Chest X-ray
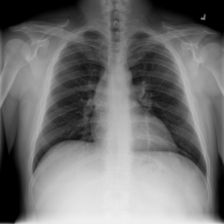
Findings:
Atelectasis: negative
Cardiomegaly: negative
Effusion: negative
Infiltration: negative
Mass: negative
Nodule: negative
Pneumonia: negative
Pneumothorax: negative
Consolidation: negative
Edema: negative
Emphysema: negative
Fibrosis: negative
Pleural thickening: negative
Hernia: negative